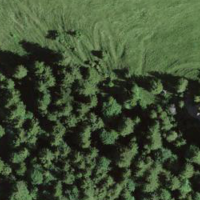
EUNIS habitat code: 44
Species observed at this site:
Ranunculus platanifolius